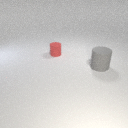
large gray rubber cylinder in front of small red rubber cylinder